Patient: sex M, age 58
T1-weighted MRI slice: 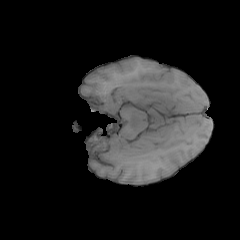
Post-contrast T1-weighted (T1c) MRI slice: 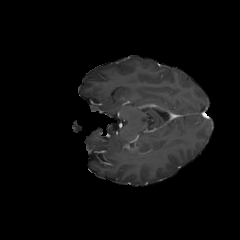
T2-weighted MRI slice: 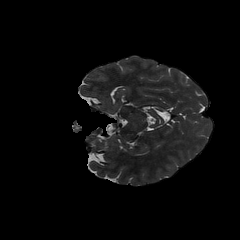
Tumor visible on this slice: no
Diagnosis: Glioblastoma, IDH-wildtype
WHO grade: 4